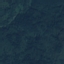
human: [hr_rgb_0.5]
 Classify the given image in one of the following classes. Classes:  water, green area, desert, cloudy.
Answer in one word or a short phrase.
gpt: green area